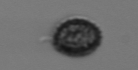
Label: Pseudochattonella_farcimen